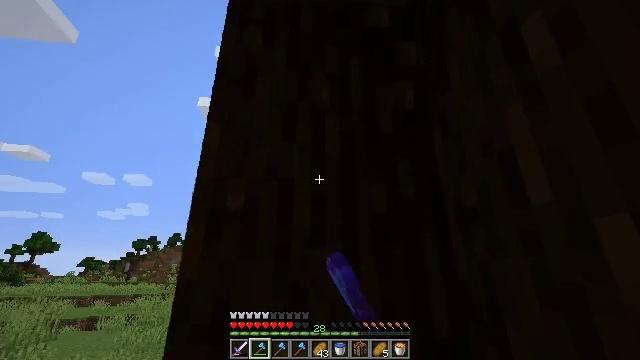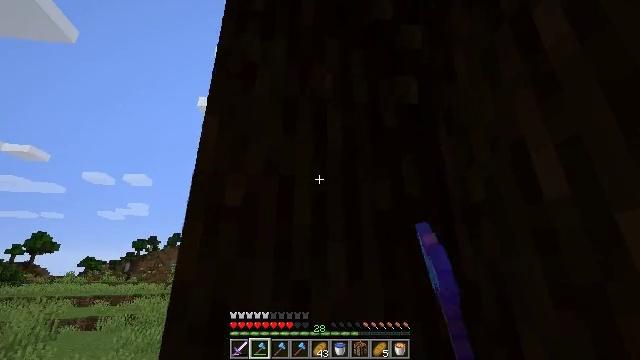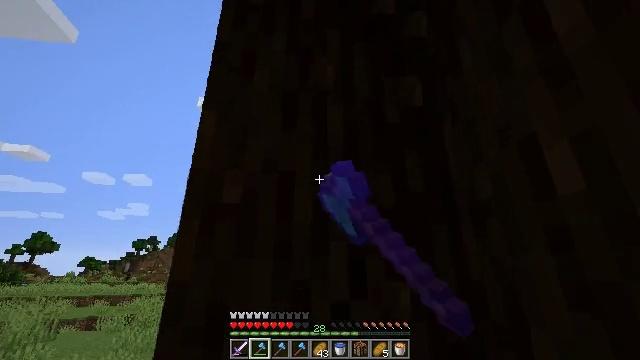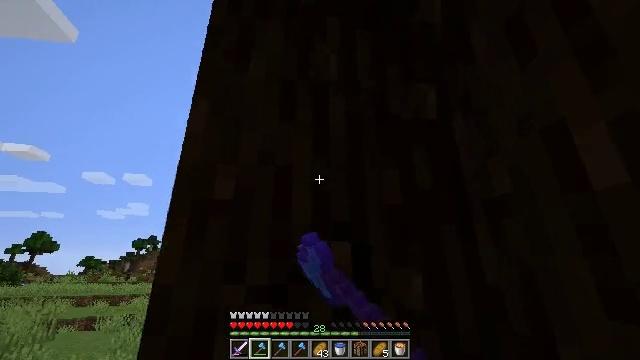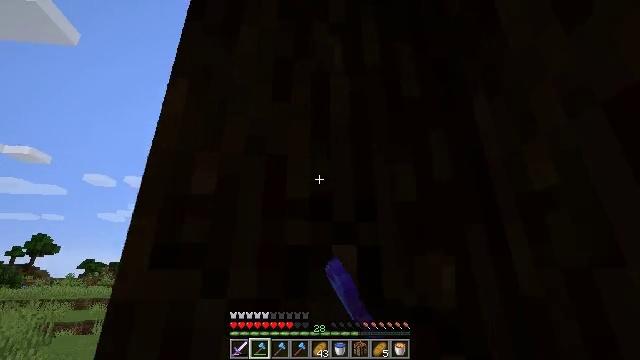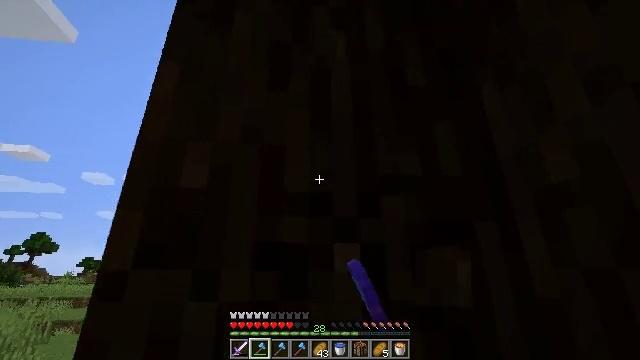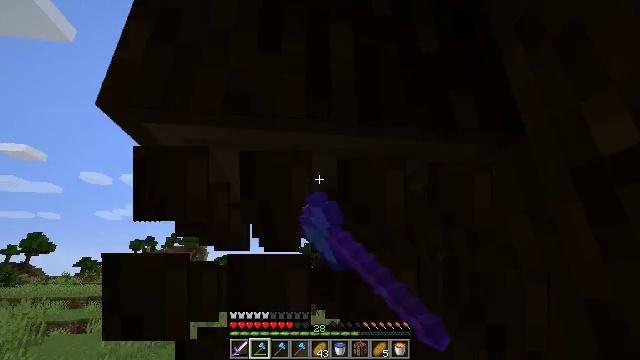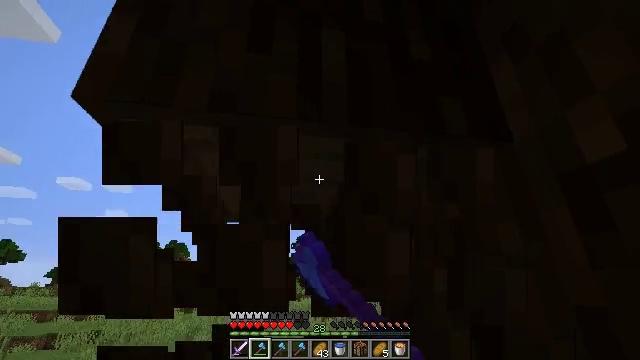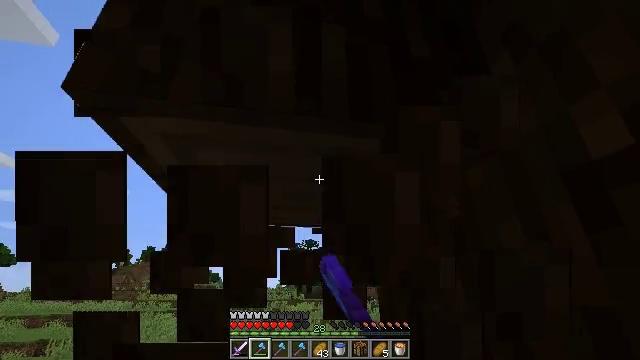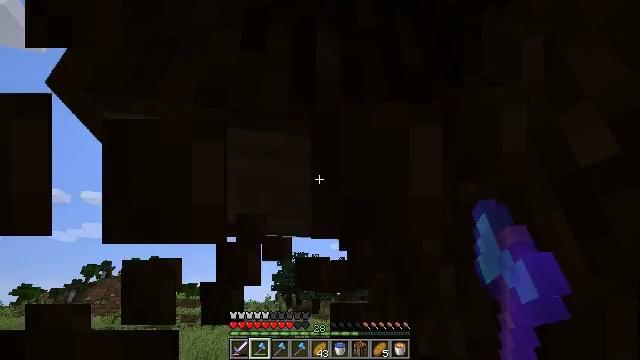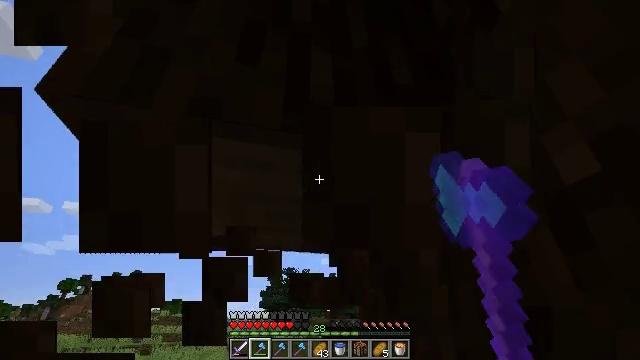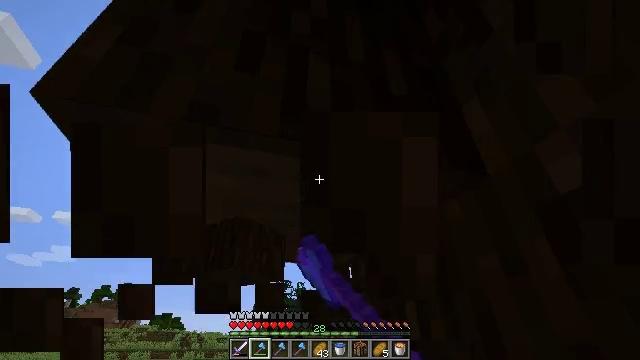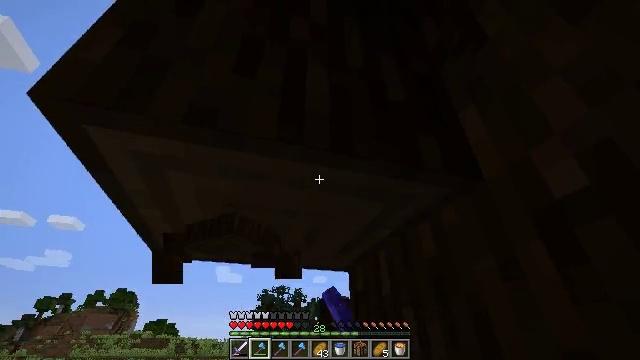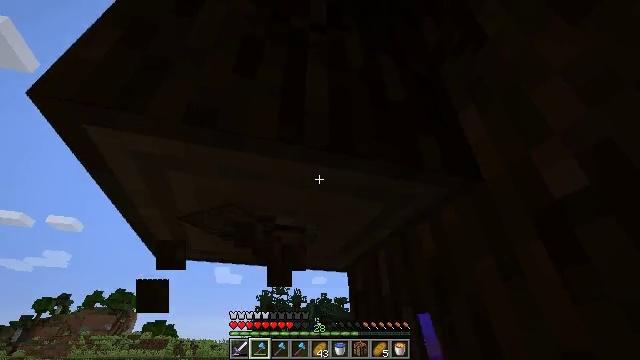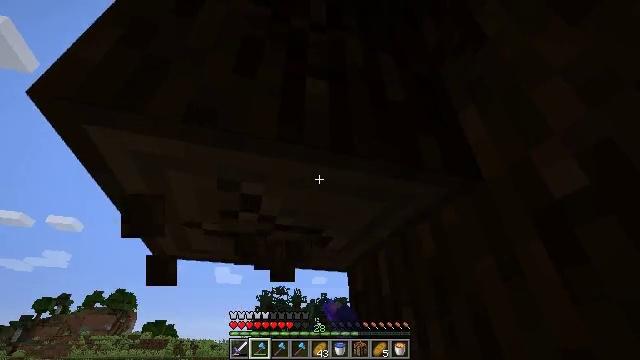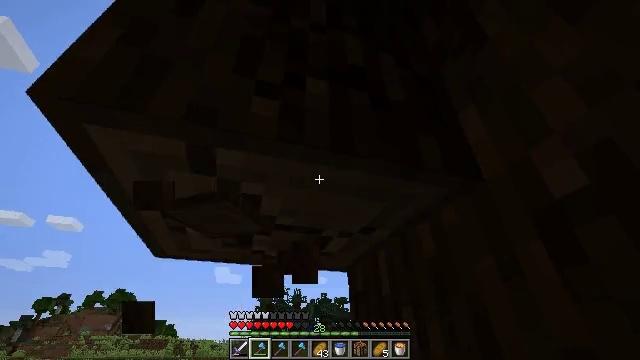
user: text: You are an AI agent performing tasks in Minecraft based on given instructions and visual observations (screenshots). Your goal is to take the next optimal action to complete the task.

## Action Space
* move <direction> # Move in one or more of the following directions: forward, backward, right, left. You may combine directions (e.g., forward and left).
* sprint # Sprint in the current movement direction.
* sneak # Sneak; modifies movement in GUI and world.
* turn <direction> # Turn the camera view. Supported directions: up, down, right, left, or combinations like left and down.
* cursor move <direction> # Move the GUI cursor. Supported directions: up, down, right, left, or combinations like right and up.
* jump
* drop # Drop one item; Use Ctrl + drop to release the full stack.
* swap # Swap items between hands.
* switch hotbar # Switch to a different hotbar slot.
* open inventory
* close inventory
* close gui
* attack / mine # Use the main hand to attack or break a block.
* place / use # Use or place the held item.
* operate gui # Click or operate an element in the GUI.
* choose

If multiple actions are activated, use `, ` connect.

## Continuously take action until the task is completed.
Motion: motion action
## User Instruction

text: Harvest the spruce log from a tree trunk.
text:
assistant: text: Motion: attack / mine
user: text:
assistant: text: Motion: attack / mine
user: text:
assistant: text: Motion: move forward, attack / mine
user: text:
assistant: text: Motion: move forward, attack / mine
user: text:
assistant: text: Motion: attack / mine
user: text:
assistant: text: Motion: attack / mine
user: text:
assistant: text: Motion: turn right and up, attack / mine
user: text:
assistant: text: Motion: attack / mine
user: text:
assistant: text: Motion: turn right and up, attack / mine
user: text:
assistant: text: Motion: turn right and up, attack / mine
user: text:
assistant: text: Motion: turn right and up, attack / mine
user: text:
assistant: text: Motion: turn up, attack / mine
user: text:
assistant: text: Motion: attack / mine
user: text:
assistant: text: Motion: attack / mine
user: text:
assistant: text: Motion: attack / mine
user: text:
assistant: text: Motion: move forward, attack / mine
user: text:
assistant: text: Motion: move forward, attack / mine
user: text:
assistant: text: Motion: move forward, attack / mine, jump
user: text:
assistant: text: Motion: move forward, turn right, attack / mine, jump
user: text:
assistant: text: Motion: move forward, turn right, attack / mine, jump
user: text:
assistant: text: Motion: move forward, turn right, attack / mine, jump
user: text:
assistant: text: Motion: move forward, turn right, attack / mine, jump
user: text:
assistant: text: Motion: move forward, turn right, attack / mine, jump
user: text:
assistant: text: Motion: move forward, turn right, attack / mine, jump
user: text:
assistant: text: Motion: move forward and move left, turn right, attack / mine
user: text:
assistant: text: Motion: move forward and move left, turn right, attack / mine
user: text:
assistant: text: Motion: move forward and move left, turn right, attack / mine
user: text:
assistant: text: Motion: move forward and move left, turn right, attack / mine
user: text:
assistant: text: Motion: turn right, attack / mine
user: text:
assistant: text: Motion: turn right, attack / mine